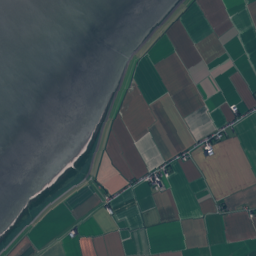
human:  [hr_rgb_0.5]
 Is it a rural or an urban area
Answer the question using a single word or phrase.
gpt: rural

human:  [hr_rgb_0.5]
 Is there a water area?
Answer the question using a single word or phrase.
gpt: yes

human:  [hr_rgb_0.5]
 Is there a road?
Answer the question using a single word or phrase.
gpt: yes

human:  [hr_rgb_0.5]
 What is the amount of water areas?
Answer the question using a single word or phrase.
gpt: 7

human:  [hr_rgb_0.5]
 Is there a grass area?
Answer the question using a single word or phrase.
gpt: yes

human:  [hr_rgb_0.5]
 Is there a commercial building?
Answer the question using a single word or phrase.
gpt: yes

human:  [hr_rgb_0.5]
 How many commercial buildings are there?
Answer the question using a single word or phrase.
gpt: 1

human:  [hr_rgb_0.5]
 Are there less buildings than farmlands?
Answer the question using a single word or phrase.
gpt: no

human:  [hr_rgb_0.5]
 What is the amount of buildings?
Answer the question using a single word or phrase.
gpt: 159

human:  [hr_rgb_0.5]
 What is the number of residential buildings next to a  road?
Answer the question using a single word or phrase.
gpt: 158

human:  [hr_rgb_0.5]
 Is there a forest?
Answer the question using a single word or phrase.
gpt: yes

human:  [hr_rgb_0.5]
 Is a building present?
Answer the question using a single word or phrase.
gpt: yes

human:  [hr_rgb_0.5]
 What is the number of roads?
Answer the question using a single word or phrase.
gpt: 21

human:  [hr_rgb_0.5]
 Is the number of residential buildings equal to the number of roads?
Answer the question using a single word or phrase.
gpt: no

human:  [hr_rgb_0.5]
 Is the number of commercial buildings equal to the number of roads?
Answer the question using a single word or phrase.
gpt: no

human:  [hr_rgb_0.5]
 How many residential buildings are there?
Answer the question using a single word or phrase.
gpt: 158

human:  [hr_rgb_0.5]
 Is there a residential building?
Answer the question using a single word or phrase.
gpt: yes

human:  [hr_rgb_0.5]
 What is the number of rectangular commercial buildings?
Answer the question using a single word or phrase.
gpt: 1

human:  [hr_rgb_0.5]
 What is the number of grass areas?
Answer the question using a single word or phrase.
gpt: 47

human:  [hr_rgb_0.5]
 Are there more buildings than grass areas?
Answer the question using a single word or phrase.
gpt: yes

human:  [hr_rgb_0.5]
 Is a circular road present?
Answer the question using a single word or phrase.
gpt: no

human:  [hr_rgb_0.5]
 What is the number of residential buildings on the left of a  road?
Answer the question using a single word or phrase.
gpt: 158

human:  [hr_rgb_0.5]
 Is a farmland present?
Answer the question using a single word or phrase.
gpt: yes

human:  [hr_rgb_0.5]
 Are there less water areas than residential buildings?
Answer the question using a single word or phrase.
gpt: yes

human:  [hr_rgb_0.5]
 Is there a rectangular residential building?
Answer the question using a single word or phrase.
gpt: yes

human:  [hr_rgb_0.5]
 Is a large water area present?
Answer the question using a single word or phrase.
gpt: yes

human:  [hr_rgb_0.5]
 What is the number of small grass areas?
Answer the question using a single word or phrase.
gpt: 6

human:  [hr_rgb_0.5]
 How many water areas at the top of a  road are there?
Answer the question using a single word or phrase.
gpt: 7

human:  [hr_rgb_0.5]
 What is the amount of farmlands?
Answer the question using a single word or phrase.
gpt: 55

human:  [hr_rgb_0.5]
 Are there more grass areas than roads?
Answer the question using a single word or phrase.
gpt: yes

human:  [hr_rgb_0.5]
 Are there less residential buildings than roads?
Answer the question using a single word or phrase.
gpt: no

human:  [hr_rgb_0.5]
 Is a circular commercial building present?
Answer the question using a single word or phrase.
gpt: no

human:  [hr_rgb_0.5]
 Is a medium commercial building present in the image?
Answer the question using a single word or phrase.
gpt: no

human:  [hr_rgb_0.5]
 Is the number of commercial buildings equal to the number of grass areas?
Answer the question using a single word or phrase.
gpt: no

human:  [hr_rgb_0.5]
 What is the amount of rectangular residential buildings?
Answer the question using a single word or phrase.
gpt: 74

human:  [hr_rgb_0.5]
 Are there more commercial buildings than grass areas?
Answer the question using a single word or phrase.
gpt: no

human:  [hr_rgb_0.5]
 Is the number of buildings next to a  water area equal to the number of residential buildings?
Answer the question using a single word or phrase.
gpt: no

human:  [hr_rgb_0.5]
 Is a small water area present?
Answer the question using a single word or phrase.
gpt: yes

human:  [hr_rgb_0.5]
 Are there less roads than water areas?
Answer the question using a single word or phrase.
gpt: no

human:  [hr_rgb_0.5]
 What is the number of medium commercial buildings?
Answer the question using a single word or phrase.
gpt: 0

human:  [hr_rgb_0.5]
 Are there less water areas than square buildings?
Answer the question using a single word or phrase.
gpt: no

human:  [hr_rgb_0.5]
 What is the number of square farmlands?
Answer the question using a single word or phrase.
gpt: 0

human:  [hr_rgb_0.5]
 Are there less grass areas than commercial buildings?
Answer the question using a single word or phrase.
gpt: no

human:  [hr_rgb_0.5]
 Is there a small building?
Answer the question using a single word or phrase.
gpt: yes

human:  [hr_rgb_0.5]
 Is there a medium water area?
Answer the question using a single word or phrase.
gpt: no

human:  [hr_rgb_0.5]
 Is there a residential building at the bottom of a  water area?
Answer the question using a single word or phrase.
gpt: yes

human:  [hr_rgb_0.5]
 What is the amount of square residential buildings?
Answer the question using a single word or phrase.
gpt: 0

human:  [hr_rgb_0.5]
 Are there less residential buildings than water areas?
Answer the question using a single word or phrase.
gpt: no

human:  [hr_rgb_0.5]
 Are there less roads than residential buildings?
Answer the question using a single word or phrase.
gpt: yes

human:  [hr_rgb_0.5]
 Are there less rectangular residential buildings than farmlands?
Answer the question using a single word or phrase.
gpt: no

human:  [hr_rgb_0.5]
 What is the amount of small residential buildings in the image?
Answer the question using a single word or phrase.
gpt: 154

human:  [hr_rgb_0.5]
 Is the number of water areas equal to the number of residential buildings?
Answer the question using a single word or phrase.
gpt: no

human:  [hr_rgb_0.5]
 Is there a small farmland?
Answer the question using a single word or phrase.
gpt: no

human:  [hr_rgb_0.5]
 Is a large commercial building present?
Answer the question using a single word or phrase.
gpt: no

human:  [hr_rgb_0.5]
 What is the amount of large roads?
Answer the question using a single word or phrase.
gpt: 0

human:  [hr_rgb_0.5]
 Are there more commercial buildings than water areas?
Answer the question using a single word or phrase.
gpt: no

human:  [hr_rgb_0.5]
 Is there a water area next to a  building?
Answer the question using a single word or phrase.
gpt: yes

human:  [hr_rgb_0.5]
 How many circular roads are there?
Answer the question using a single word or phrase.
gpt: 0

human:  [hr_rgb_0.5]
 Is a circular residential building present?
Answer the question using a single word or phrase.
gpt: no

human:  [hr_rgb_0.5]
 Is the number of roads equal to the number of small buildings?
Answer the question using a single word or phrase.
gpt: no

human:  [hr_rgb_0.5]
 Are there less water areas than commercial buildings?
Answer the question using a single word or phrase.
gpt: no

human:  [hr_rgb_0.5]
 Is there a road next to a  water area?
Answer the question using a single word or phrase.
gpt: yes

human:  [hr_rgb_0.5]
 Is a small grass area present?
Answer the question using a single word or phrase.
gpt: yes

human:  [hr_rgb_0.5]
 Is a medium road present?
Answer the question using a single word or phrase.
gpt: no